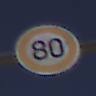
Verkehrszeichen: Geschwindigkeit80
Umgebung: Outdoor, Nature
Tageszeit: MorningAfternoon
Wetter: Clear
Licht: Natural
Jahreszeit: NotSpecified
Kontrast: HighContrast